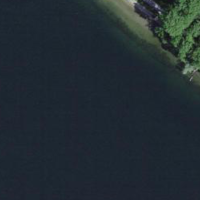
EUNIS habitat code: 14
Species observed at this site:
Mareca penelope